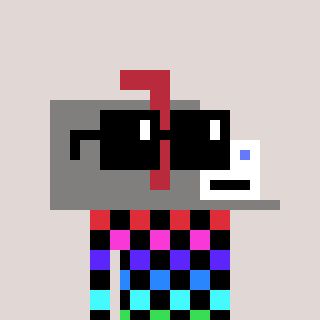
a pixel art character with square black sunglasses, a mailbox-shaped head and a blue-colored body on a warm background